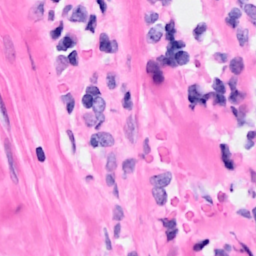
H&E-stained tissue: Breast